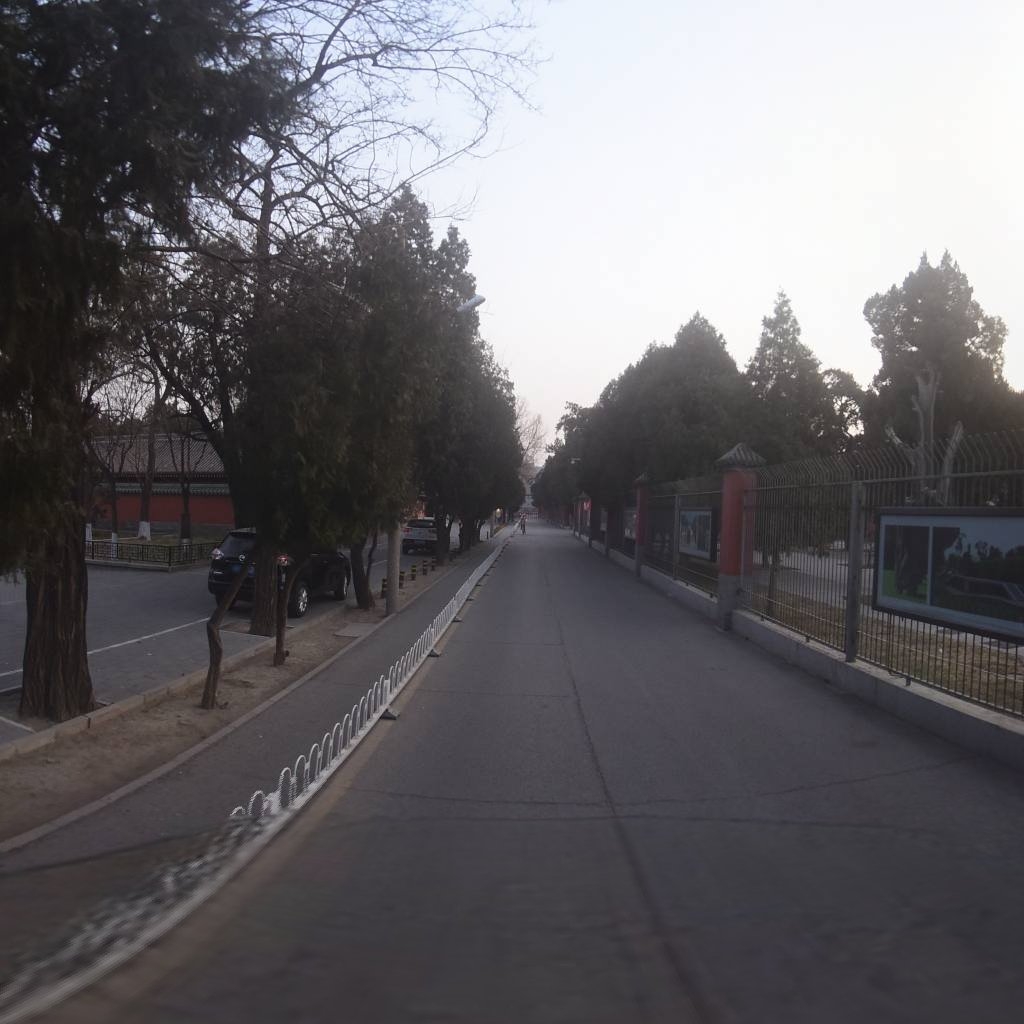
Region: Xicheng
Road damage annotations: longitudinal crack, transverse crack, transverse crack, transverse crack